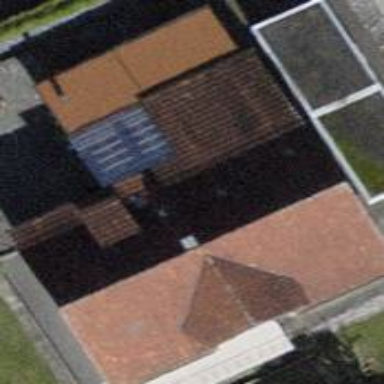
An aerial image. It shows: Building with tile roof.